Question: I'm building in some custom functionality where users can click on data points in a line chart to add notes to that date. This is a bit misleading as the notes aren't actually attached to the metrics themselves but rather the date it lands on. In other words, if I have 6 series on one line chart that spans the dates 01/01/12 - 01/08/12, a single note on 01/05/12 will apply to all 6 series. So, as you can imagine clicking on a data point on one of the 6 series or the date 01/05/12 would mislead the user to believe that this note would be applied to that data point, not the entire date and any series that lands on that date.
So, to remedy this usability issue I've decided that the best visual cue would be something like this:

There would be a clickable icon at the top of each xAxis gridLine that would need to scale with the xAxis gridLine (like if a user selects an area to zoom in on).
Suggestions on best way to pull this off? I only need a suggestion for how best to add the icon to every line... I have all post-click functionality already built.
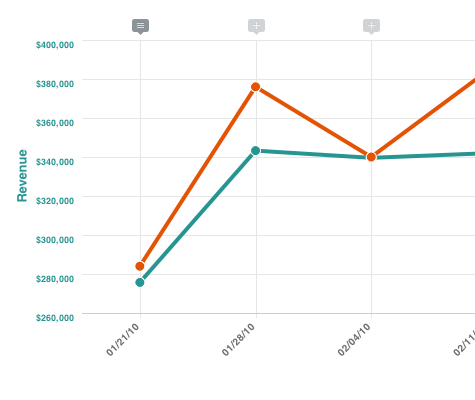
Answer: Building on Mark's suggestion using 'redraw' event to position the images and using 'load' event to create them. Adding them on 'load' is necessary to make them available during export and you would not want to create new images on each 'redraw' either.
These chart events are used:
'''
events: {
load: drawImages,
redraw: alignImages
}
'''
In the 'drawImages' function I'm using the inverse translation for the xAxis to position the images on the chart:
'''
x = chart.plotLeft + chart.xAxis[0].translate(i, false) - imageWidth / 2,
y = chart.plotTop - imageWidth / 2;
'''
and then adding them and setting a click handler, zIndex, pointer cursor:
'''
chart.renderer.image('http://highcharts.com/demo/gfx/sun.png', x, y, imageWidth, imageWidth)
.on('click', function() {
location.href = 'http://example.com'
})
.attr({
zIndex: 100
})
.css({
cursor: 'pointer'
})
.add();
'''
In 'alignImages' the 'attr' function is used to set new x and y values for the images which are calculated the in the same way as in 'drawImages'.
Full example on <URL>
Screenshot: